Question: I am able to get a frame to open from a button. I can close the frame and reopen it from the same button but it throws an error everytime I push the button.
What is throwing the error in my code is 'root.Show()' , it gives me a 'AttributeError Show' error
My question is, although it is working beautifully, could it develop a serious problem for my application?
EDIT: This is the code in my python file
'''
from Tkinter import *
root = Tk()
root.title("Help")
scrollbar = Scrollbar(root)
scrollbar.pack(side=RIGHT, fill=Y)
help_message = 'This is the help menu. Please scroll through the menu to find the answer to your question'
txt = Text(root, wrap=WORD) # wrap=CHAR, wrap=NONE
txt.pack(expand=1, fill=BOTH)
txt.insert(END, help_message)
txt.config(yscrollcommand=scrollbar.set, state=DISABLED)
scrollbar.config(command=txt.yview)
root.Show()
'''
It is taking the error from the last line of this program. And this is the error in the command prompt:

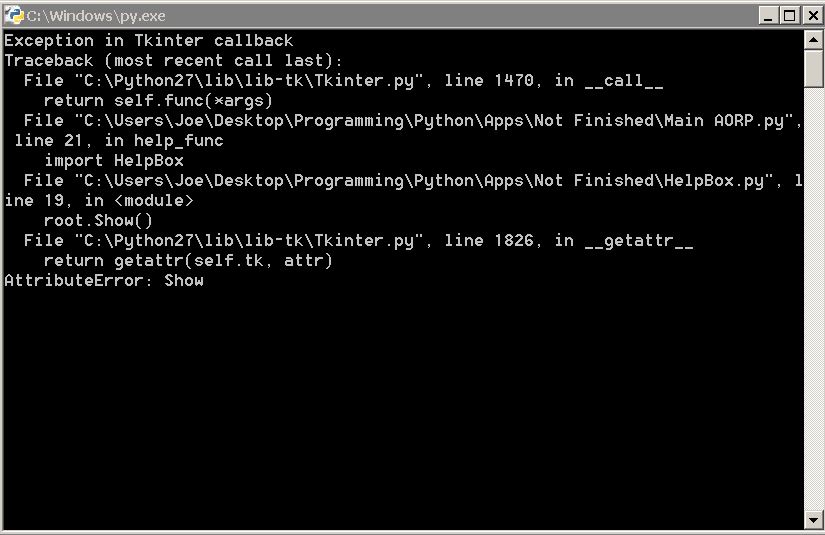
Answer: I removed 'root.Show()', added a button that has to be clicked in order for the window to stay hidden but running. I then added in the main file 'HelpBox.root.deiconify()' which makes the screen pop up. If the user does click the "X" button, then the help menu cannot be reopened until they restart the application.
Thanks for everyone's help and ideas